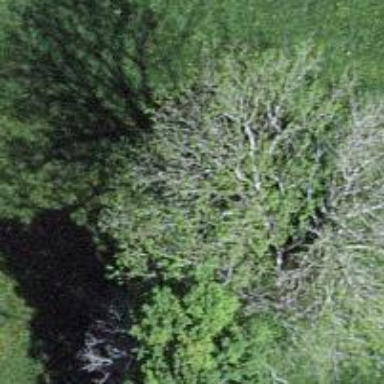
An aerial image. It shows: Agricultural area with deciduous broadleaved trees.